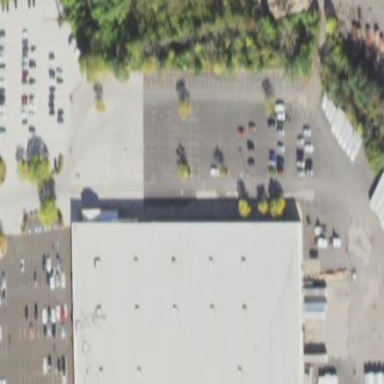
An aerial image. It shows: Commercial building with car shop.